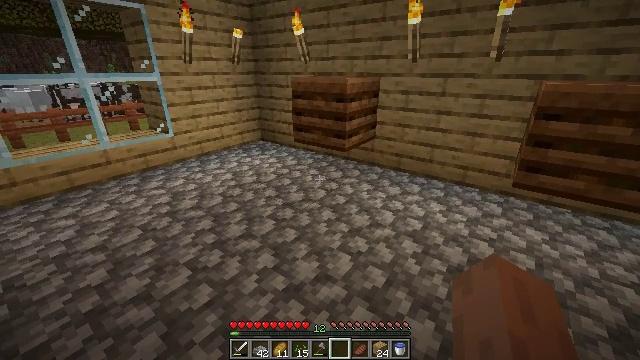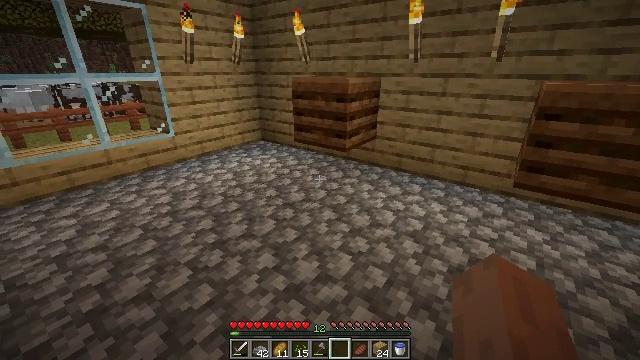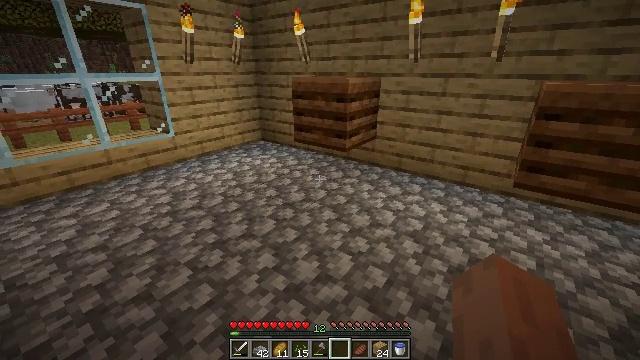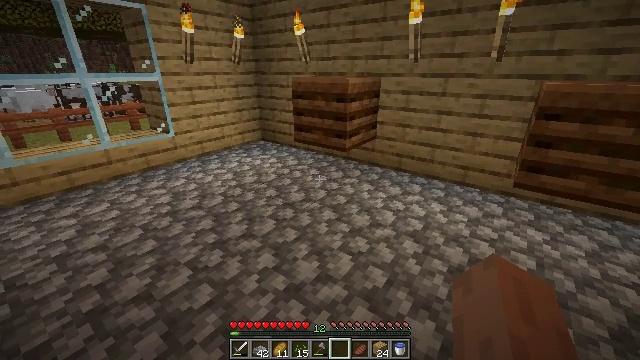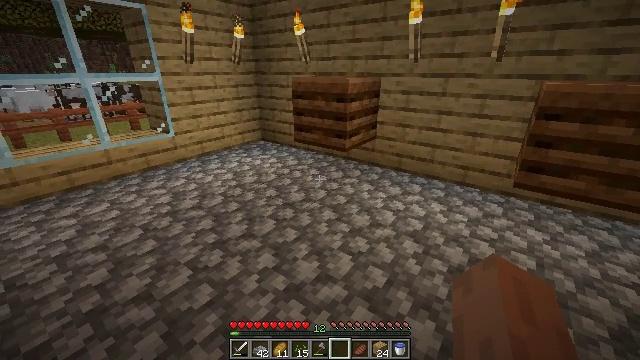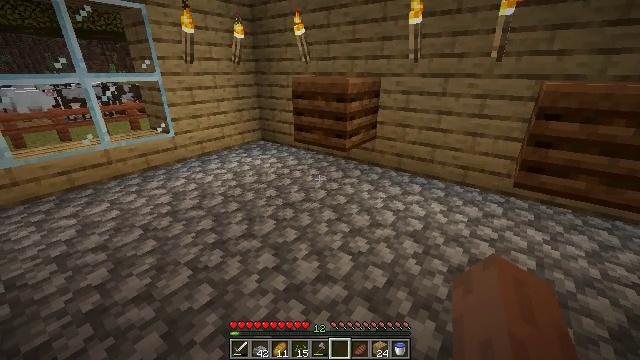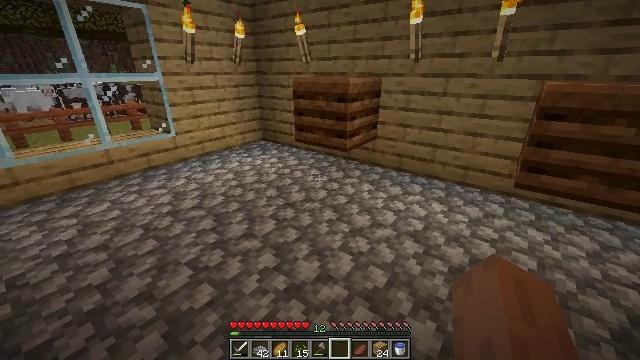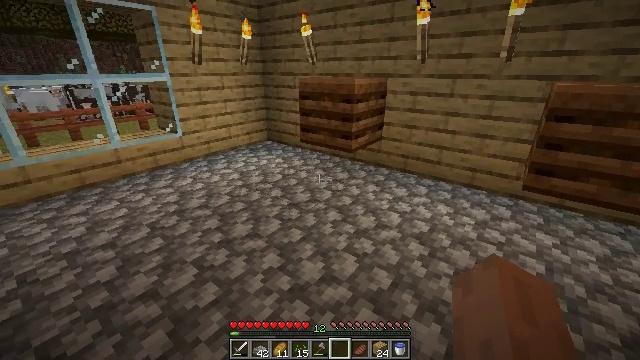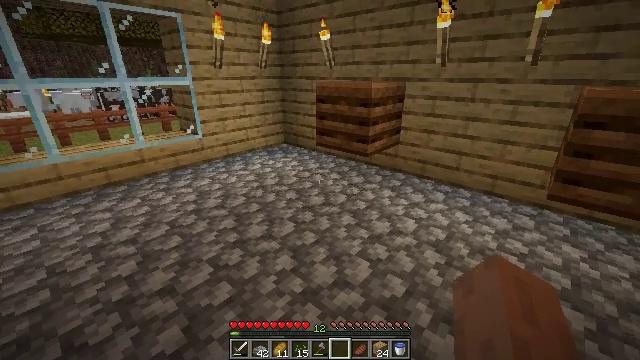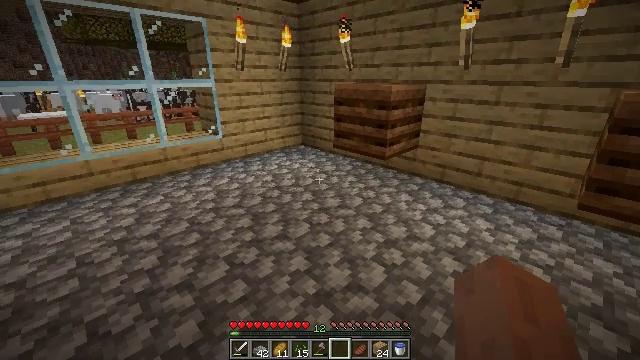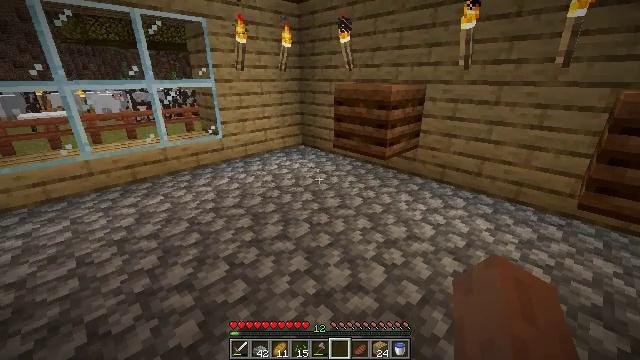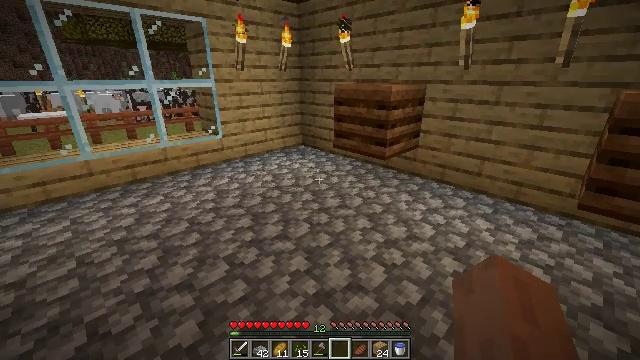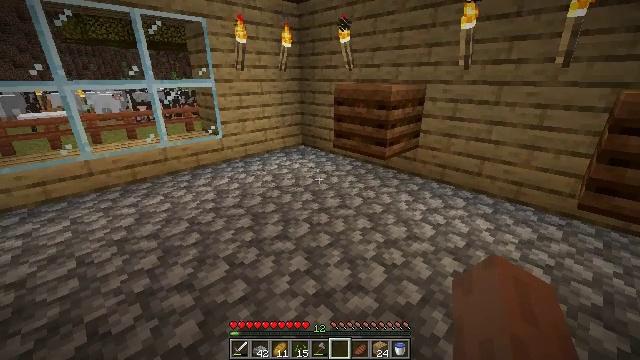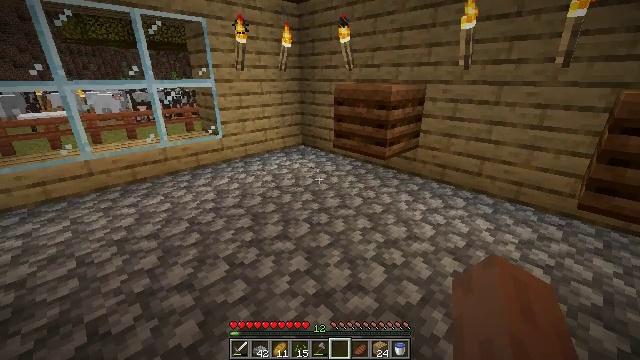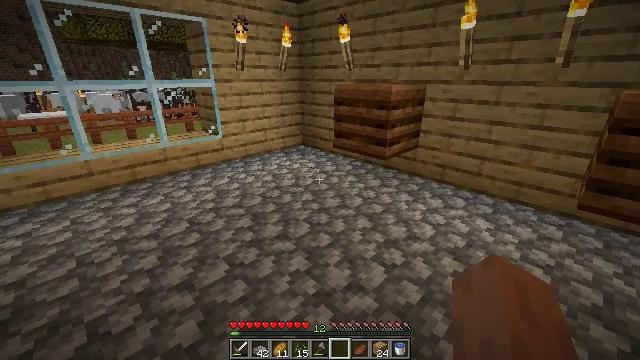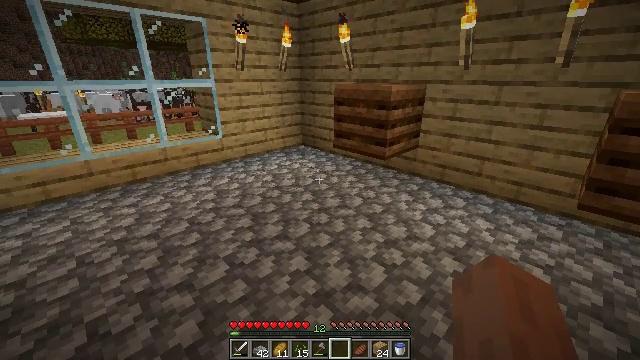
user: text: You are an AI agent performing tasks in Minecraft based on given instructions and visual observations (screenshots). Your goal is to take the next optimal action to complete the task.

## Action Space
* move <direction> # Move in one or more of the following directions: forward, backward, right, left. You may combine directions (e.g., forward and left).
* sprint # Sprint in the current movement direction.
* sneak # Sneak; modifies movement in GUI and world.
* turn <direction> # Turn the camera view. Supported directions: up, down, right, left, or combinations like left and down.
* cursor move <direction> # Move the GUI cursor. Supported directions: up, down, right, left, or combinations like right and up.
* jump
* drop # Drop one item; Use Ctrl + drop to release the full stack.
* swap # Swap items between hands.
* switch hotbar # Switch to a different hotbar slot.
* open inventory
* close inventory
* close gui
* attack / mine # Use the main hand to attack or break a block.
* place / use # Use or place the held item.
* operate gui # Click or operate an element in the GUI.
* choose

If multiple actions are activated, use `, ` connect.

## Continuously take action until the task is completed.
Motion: motion action
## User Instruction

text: Collect cobblestone slabs from your build.
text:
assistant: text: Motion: no_op
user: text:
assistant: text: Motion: no_op
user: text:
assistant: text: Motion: no_op
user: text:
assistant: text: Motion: no_op
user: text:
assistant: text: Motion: no_op
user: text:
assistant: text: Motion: no_op
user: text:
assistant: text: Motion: turn left
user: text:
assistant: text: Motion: turn left
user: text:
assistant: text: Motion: turn left
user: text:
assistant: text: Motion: no_op
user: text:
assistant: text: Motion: no_op
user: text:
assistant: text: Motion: no_op
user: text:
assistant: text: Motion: no_op
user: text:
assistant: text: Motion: no_op
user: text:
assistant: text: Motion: no_op
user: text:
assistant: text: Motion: no_op
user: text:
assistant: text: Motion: no_op
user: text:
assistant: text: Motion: no_op
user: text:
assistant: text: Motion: no_op
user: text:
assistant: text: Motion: no_op
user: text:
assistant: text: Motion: no_op
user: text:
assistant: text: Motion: no_op
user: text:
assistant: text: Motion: no_op
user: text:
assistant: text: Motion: no_op
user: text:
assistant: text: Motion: no_op
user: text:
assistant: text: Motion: no_op
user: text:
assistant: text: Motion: no_op
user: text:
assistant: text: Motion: no_op
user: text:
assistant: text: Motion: no_op
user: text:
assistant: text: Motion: no_op